Interaction volume radius: 10 \u00c5
Interaction volume height: 30 \u00c5
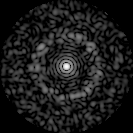
Disorder parameter: 0.8391